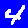
Digit: 4